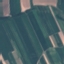
Land use / land cover: AnnualCrop